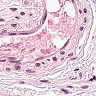
Metastatic tissue present: no